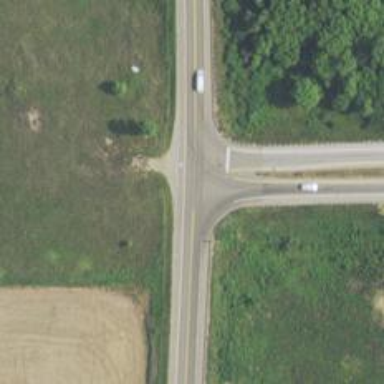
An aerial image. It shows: Primary highway.